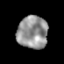
Tissue: prostate
Cell type: T cells
Senescence score: 0.3478
Nuclear area (px): 973
Mean DAPI intensity: 147.348